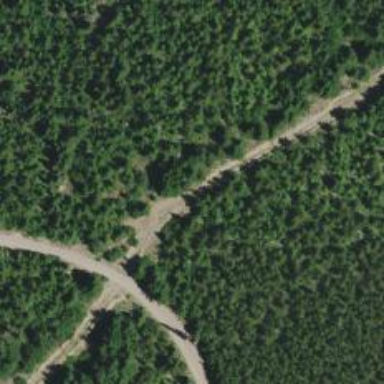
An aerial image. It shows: Path.